Question: What on earth could be causing that 5 to move down on a second line? Other list items have more characters and I even added a number to 'Foo Fighters' just to see if it was caused by an int character, which displayed as it should.

'''
<ul id="soundsLike">
<li>Foo Fighters</li>
<li>Maroon 5</li>
<li>Paramore</li>
<li>Jimmy Eat World</li>
<li>none of these</li>
</ul>
'''
CSS
'''
#soundsLike {
list-style: none;
margin:0px;
padding:0px;
}
#soundsLike li {
display: inline-block;
padding:3px 5px;
background:#57A957;
text-align: center;
color:#000;
font-size:80%;
line-height:14px;
}
'''
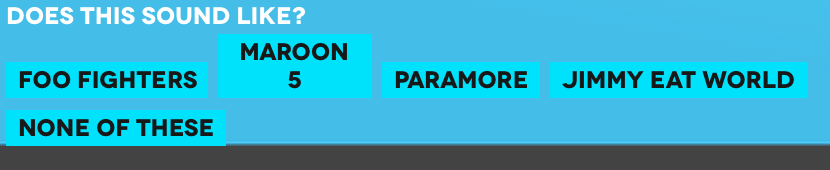
Answer: That code on it's own doesn't have that problem (see: <URL> so there must be something else affecting it.
One thing that should prevent this though is putting 'white-space: nowrap;' to the '#soundsLike li' styles.